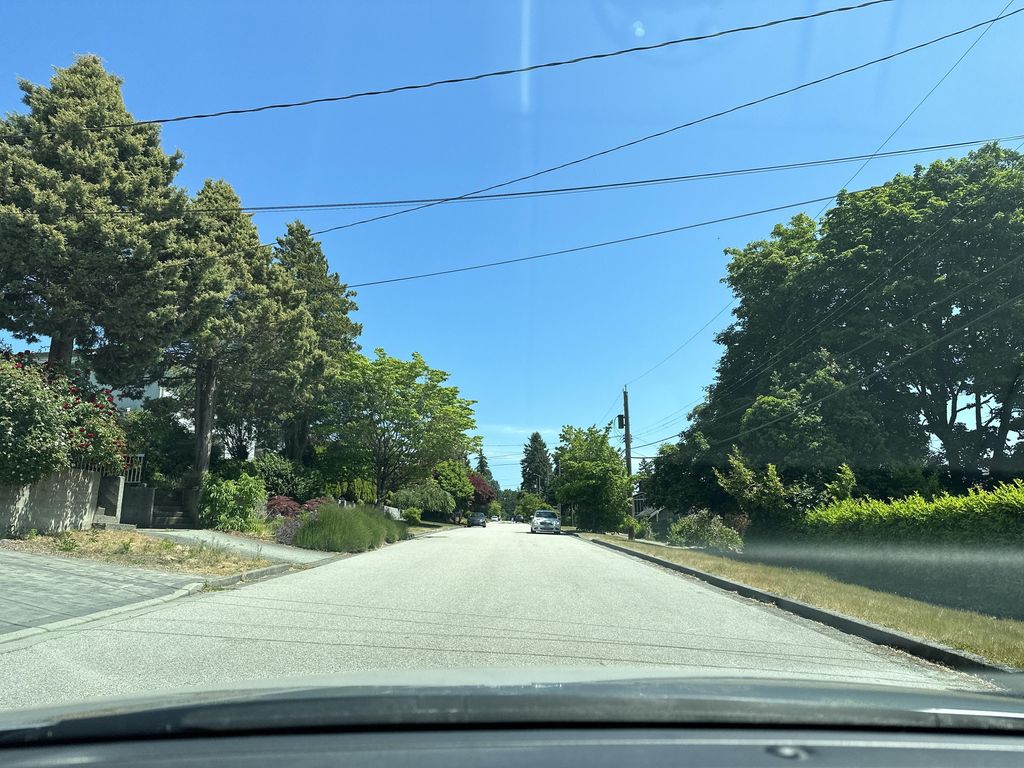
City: vancouver